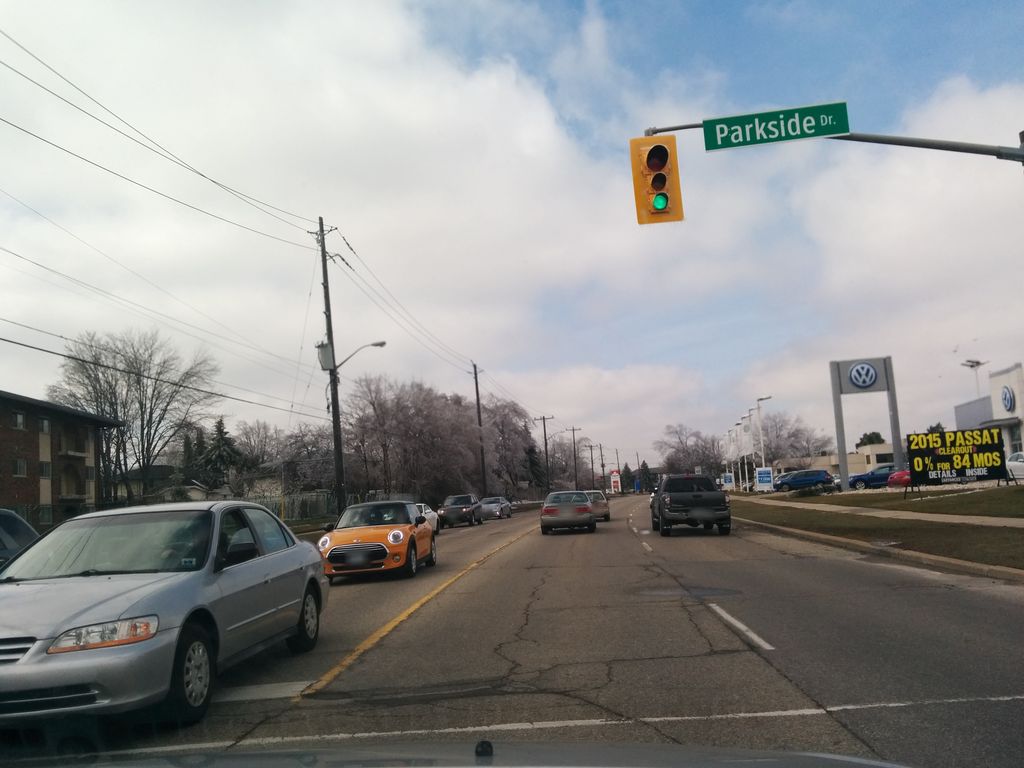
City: kitchener-waterloo